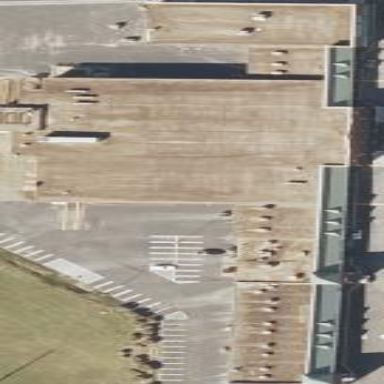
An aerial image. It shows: Retail building.